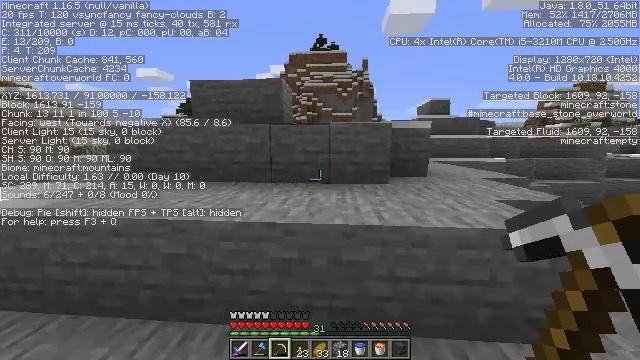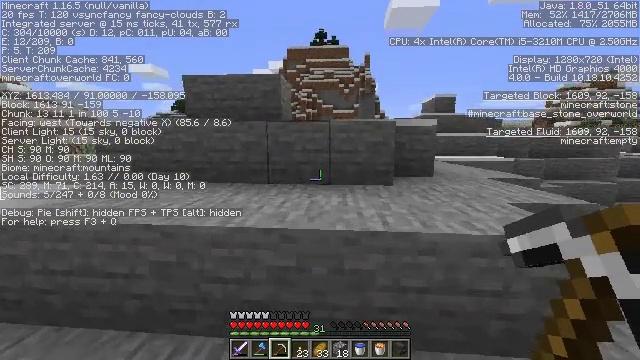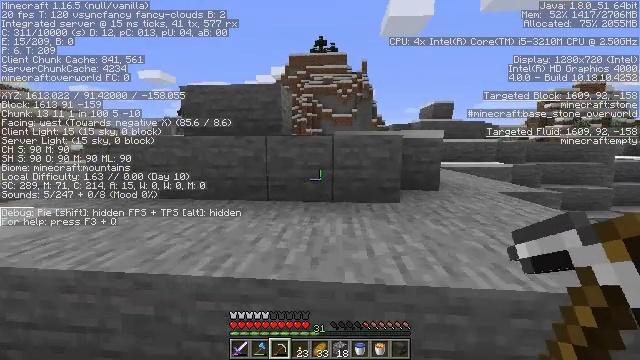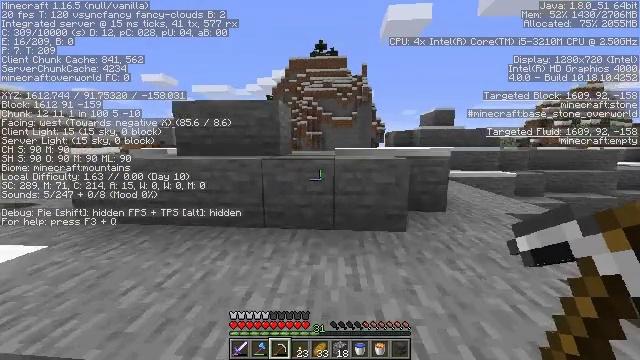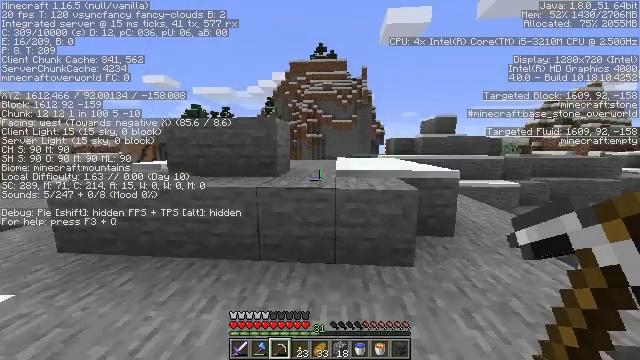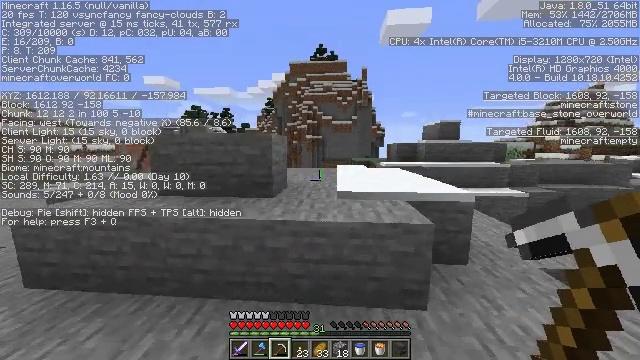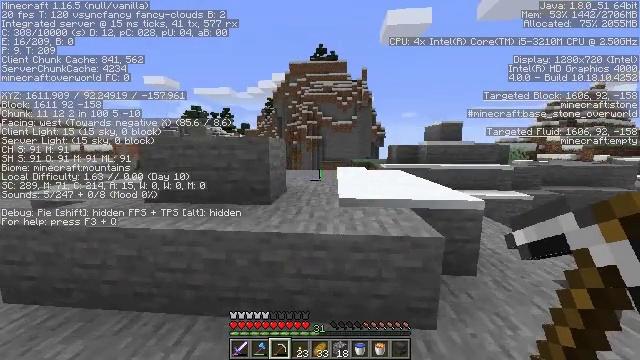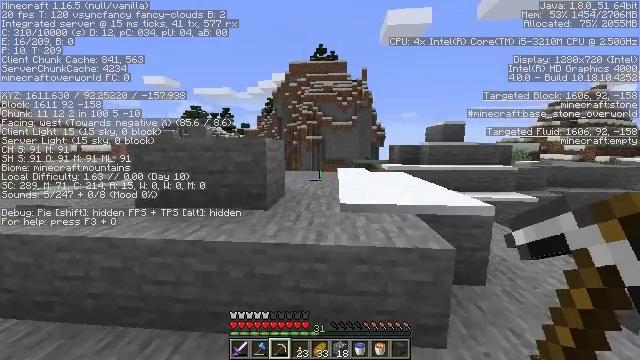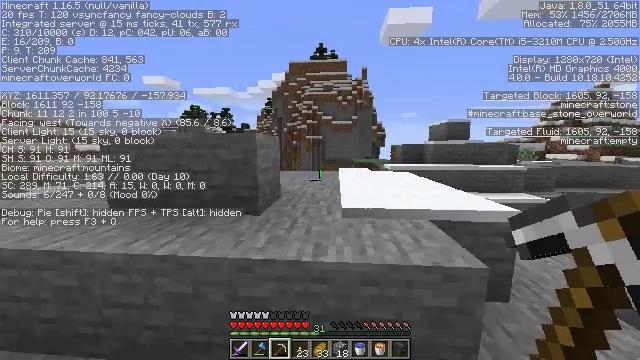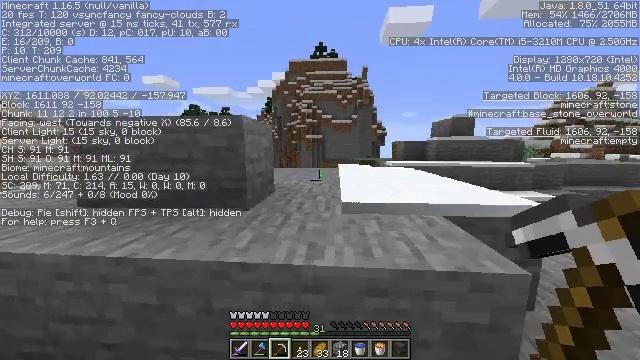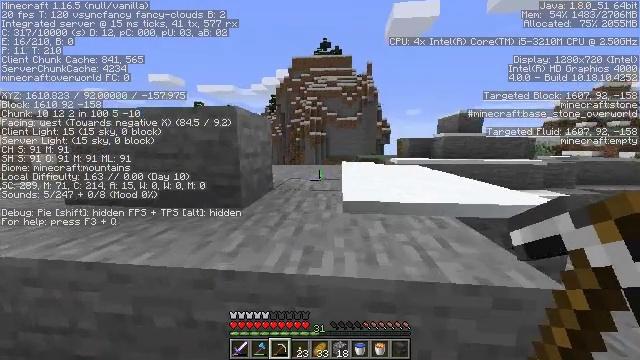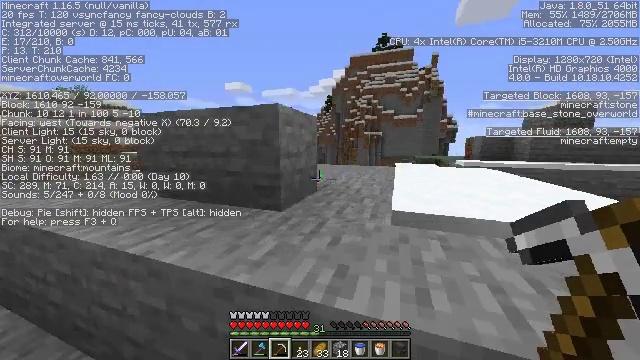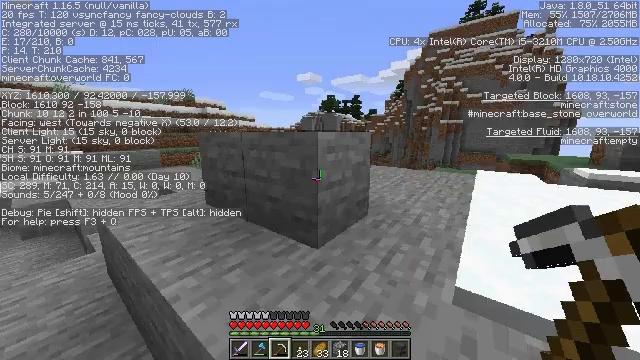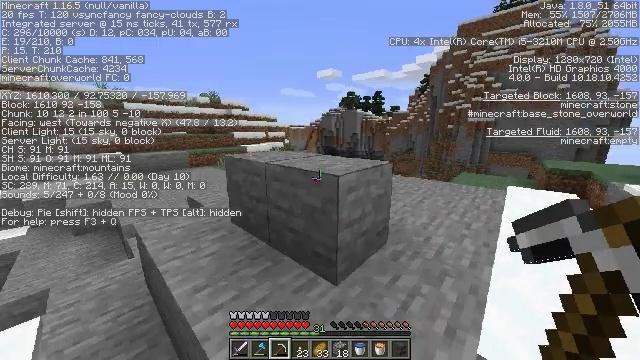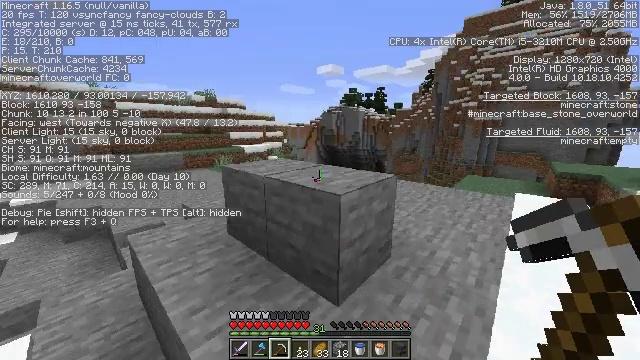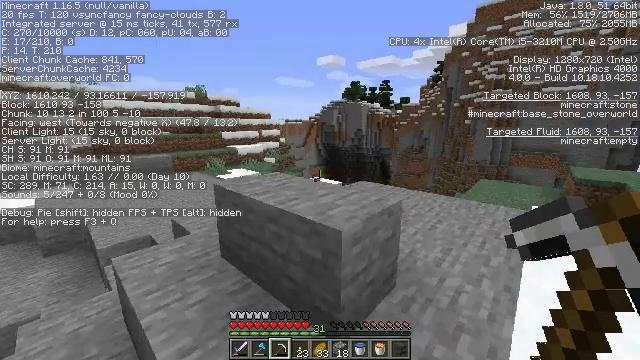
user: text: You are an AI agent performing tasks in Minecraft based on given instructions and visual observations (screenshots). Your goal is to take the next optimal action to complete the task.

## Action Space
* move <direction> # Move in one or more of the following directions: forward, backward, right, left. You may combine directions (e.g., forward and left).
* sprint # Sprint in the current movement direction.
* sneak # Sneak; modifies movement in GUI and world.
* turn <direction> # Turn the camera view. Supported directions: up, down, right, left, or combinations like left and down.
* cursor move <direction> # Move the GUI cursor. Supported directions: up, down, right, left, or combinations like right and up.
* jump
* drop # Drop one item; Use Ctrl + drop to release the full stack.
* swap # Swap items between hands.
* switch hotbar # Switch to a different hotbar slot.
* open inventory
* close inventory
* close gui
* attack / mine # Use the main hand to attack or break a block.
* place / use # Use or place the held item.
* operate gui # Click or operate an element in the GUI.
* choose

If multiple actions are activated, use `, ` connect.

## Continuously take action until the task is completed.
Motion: motion action
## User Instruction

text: Break the grass block.
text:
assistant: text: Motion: move forward, sprint, jump
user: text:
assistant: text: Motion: move forward, sprint, jump
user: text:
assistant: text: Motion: move forward, sprint, jump
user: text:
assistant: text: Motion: move forward, sprint, jump
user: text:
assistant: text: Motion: move forward, sprint, jump
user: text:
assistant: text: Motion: move forward, sprint, jump
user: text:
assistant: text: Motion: move forward, sprint, jump
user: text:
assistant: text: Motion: move forward and move right, sprint, jump
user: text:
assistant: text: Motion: move forward and move right, sprint, jump
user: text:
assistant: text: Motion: move forward and move right, sprint, turn left, jump
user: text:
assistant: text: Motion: move forward and move right, sprint, turn left, jump
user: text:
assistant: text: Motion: move forward and move right, sprint, turn left and down, jump
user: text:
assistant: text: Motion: move forward and move right, sprint, turn left and down, jump
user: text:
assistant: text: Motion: move forward and move right, sprint, jump
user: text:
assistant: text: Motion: move forward and move right, sprint, jump
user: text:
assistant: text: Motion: move forward and move right, sprint, jump
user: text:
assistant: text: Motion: move forward and move right, sprint, turn left, jump
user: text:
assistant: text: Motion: move forward and move right, sprint, turn left, jump
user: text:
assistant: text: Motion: move forward and move right, sprint, turn left, jump
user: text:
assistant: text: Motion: move forward and move right, sprint, turn left, jump
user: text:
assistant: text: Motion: move forward and move right, sprint, turn left, jump
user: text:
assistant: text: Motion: move forward and move right, sprint, turn left, jump
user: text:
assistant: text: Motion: move forward and move right, sprint, jump
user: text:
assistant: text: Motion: move forward, sprint, jump
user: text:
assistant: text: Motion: move forward, sprint, jump
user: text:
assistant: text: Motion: move forward, sprint, jump
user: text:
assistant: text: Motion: move forward, sprint, jump
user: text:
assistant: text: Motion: move forward, sprint, turn left, jump
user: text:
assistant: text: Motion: move forward, sprint, jump
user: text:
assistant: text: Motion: move forward, sprint, jump